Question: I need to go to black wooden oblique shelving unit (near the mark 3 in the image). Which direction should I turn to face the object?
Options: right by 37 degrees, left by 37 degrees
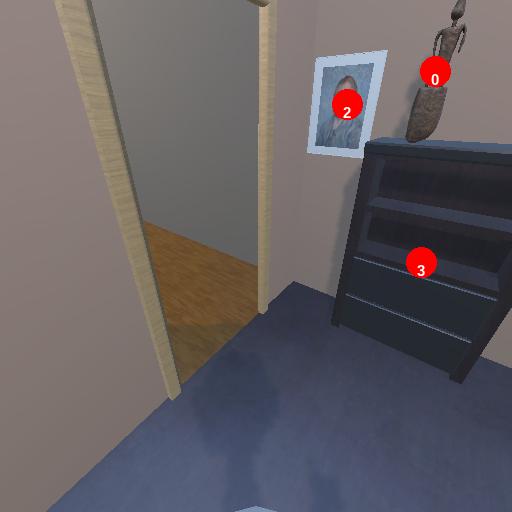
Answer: right by 37 degrees